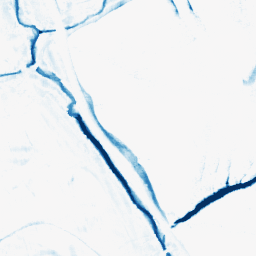
Category: morphological
Decomposition family: morphological_rect
Decomposition parameters: operation: closing
width: 10
height: 10
Upsampling method: sinc_blackman
Upsampling parameters: scale: 2
kernel_size: 16
Upsampling scale: 2